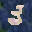
Label: 3